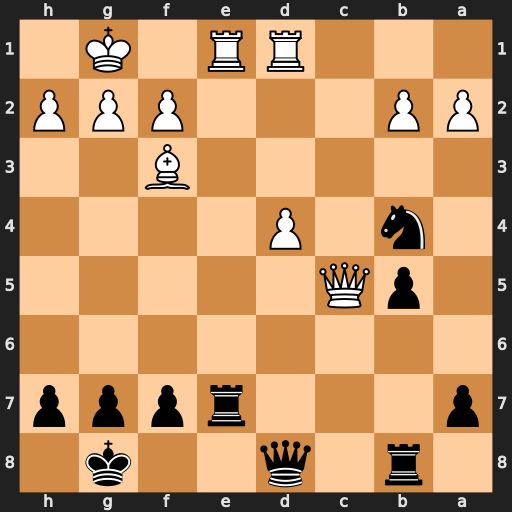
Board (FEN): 1r1q2k1/p3rppp/8/1pQ5/1n1P4/5B2/PP3PPP/3RR1K1
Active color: b
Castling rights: -
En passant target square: -
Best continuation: Rxe1+ Rxe1 Nd3 Qe7 Nxe1